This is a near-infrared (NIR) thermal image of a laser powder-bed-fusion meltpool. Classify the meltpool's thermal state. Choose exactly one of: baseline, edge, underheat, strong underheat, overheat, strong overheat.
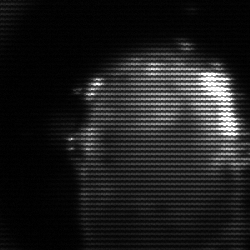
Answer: baseline